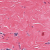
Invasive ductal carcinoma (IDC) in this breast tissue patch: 0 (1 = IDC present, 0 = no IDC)